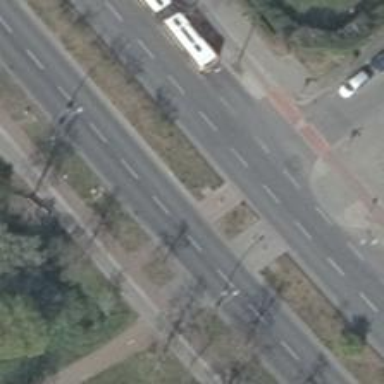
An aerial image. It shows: Uncontrolled crossing on footway with pedestrian island.